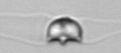
Label: Chaetoceros_didymus